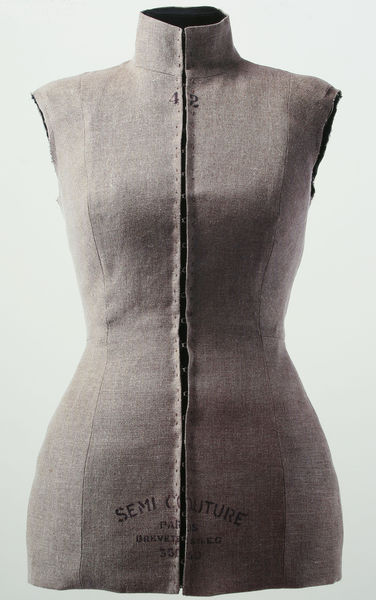
Titel: Jacke
Künstler: Martin Margiela
Standort: Kyoto (Japan)
Institution: Kyoto Costume Institute
Schlagwörter: weiß, busen, frankreich, frau, grau, schwarz, dame, mode, muster, leinen, bild, figur, kostüm, stoff, taille, brüste, schrift, modell, bezug, büste, wiess, foto, fotografie, photographie, torso, becken, schnitt, text, beschriftung, stempel, puppe, photo, aufschrift, frauenfigur, korpus, hüfte, korsett, vorlage, stoffbezug, rumpf, nähte, damenmode, aufdruck, reissverschluss, schnittmuster, grösse, vorbild, schneiderpuppe, couture, grösse 42, kleidergrösse, schneiderpupe, semi